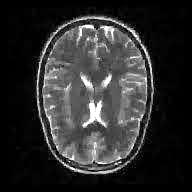
Label: notumor